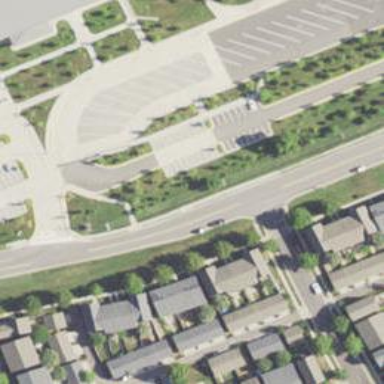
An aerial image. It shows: Entrance to school.